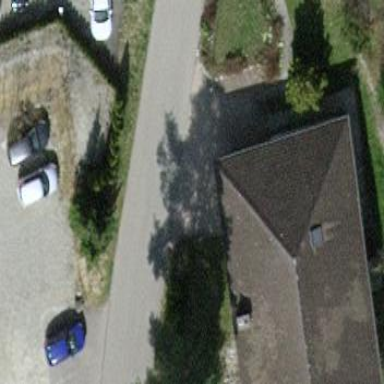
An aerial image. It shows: Simple house.